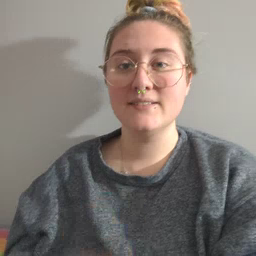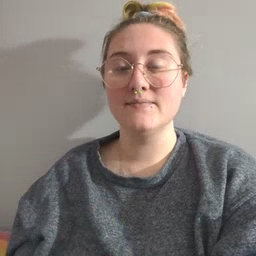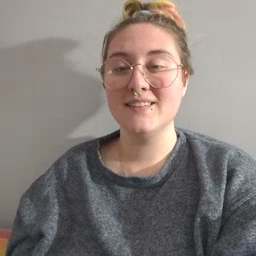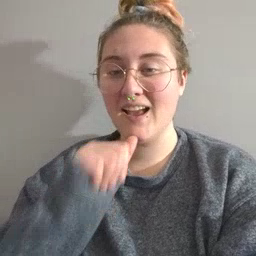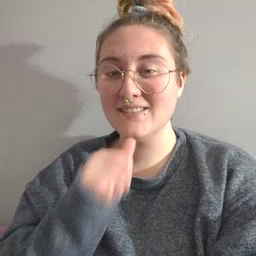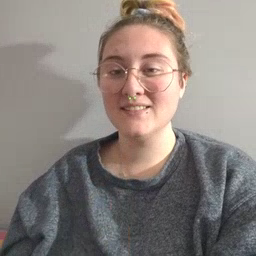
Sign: nuts